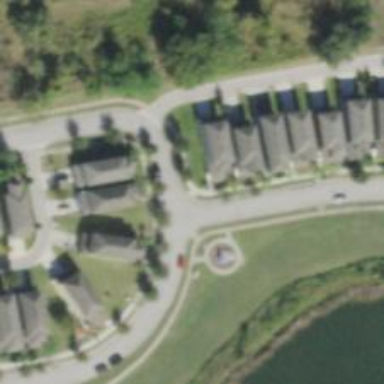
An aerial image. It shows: Residential neighborhood with footway.